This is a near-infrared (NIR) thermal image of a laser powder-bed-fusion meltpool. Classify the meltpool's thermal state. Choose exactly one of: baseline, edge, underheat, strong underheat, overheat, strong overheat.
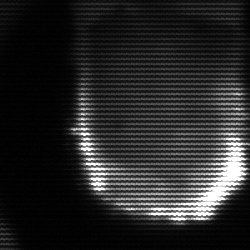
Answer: baseline